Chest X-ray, AP view. Patient: 58 years old, sex M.
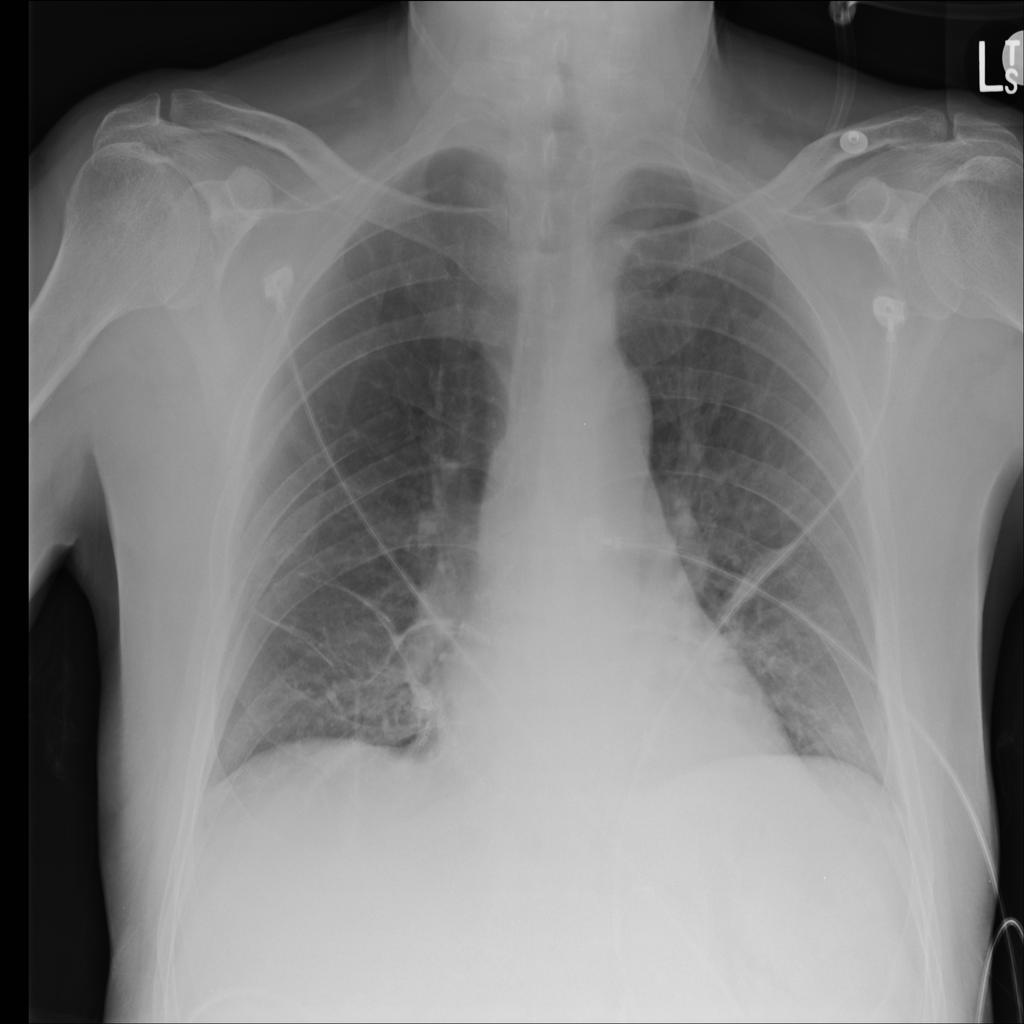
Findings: No Finding